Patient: sex M, age 31
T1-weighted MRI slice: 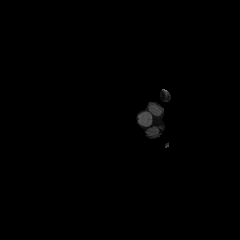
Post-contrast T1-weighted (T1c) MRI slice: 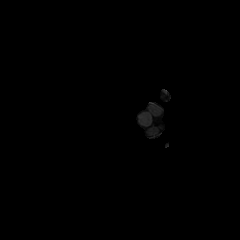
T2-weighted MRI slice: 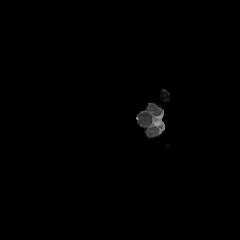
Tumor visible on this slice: no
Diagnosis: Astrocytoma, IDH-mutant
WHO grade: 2